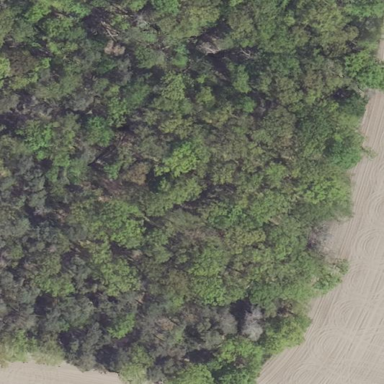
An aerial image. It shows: Forest area.